This time-frequency spectrogram was computed from a bearing vibration snapshot; brighter regions carry more energy. Determine the bearing's health state. Answer with exactly one of: normal, inner_race, outer_race, ball.
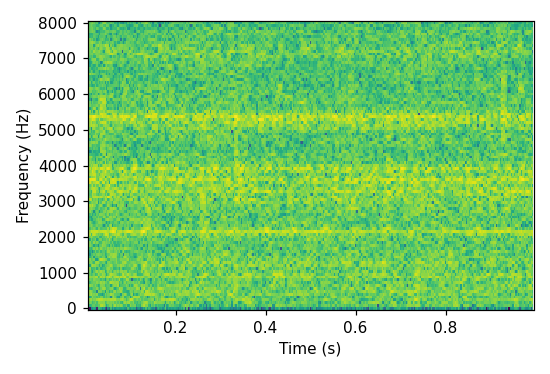
Answer: inner_race